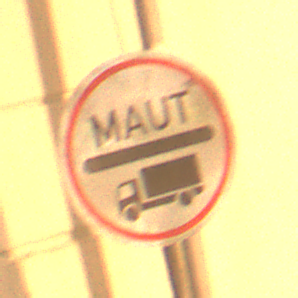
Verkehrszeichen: Mautpflicht
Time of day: Night
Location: Outdoor (Urban)
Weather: Clear
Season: NotSpecified
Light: Artificial